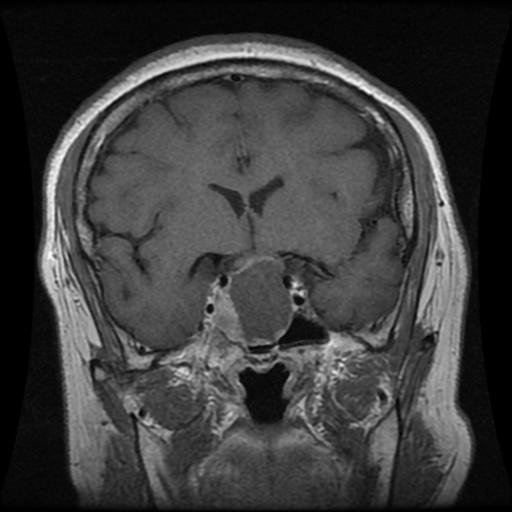
Label: pituitary